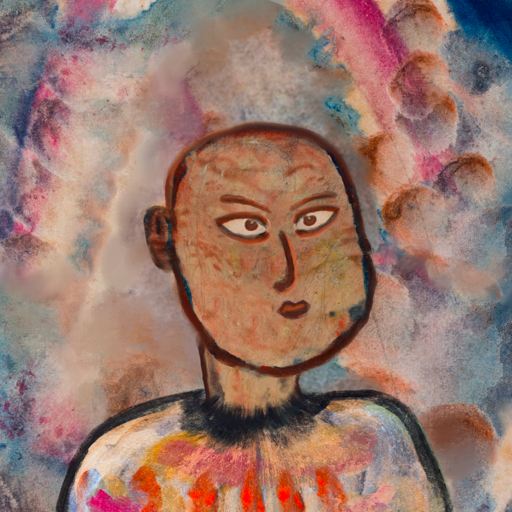
Background: Rupkatha, Head And Neck Side: Orphan, Face Side: Roy_Bahadur, Bust: Childish, Hair Side: Blank, Head Accessory: Blank, Second Necklace: Blank, Necklace: Blank, Baby: Blank